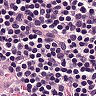
Metastatic tissue present: no